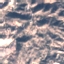
Land use / land cover class: HerbaceousVegetation